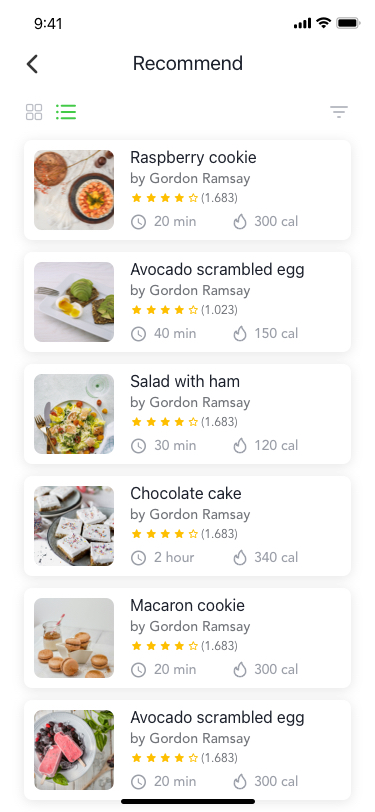
Text in this UI design:
Recommend
Raspberry cookie
by Gordon Ramsay
(1.683)
20 min
300 cal
Avocado scrambled egg
by Gordon Ramsay
(1.023)
40 min
150 cal
Salad with ham
by Gordon Ramsay
(1.683)
30 min
120 cal
Chocolate cake
by Gordon Ramsay
(1.683)
2 hour
340 cal
Macaron cookie
by Gordon Ramsay
(1.683)
20 min
300 cal
Avocado scrambled egg
by Gordon Ramsay
(1.683)
20 min
300 cal